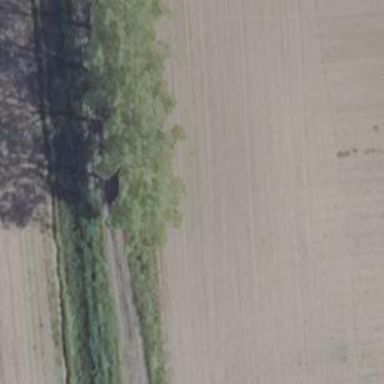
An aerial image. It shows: Row of trees in natural setting.